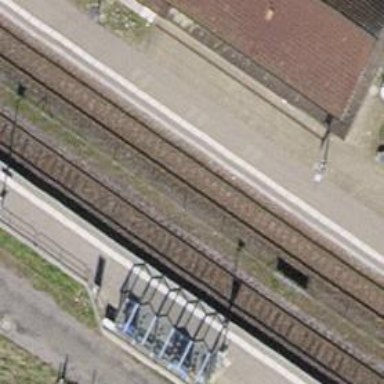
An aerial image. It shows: Stop position for public transport at railway stop.